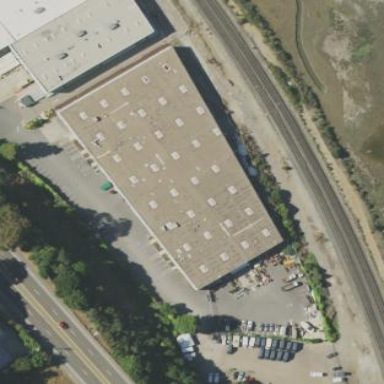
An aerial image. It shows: Warehouse.